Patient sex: M
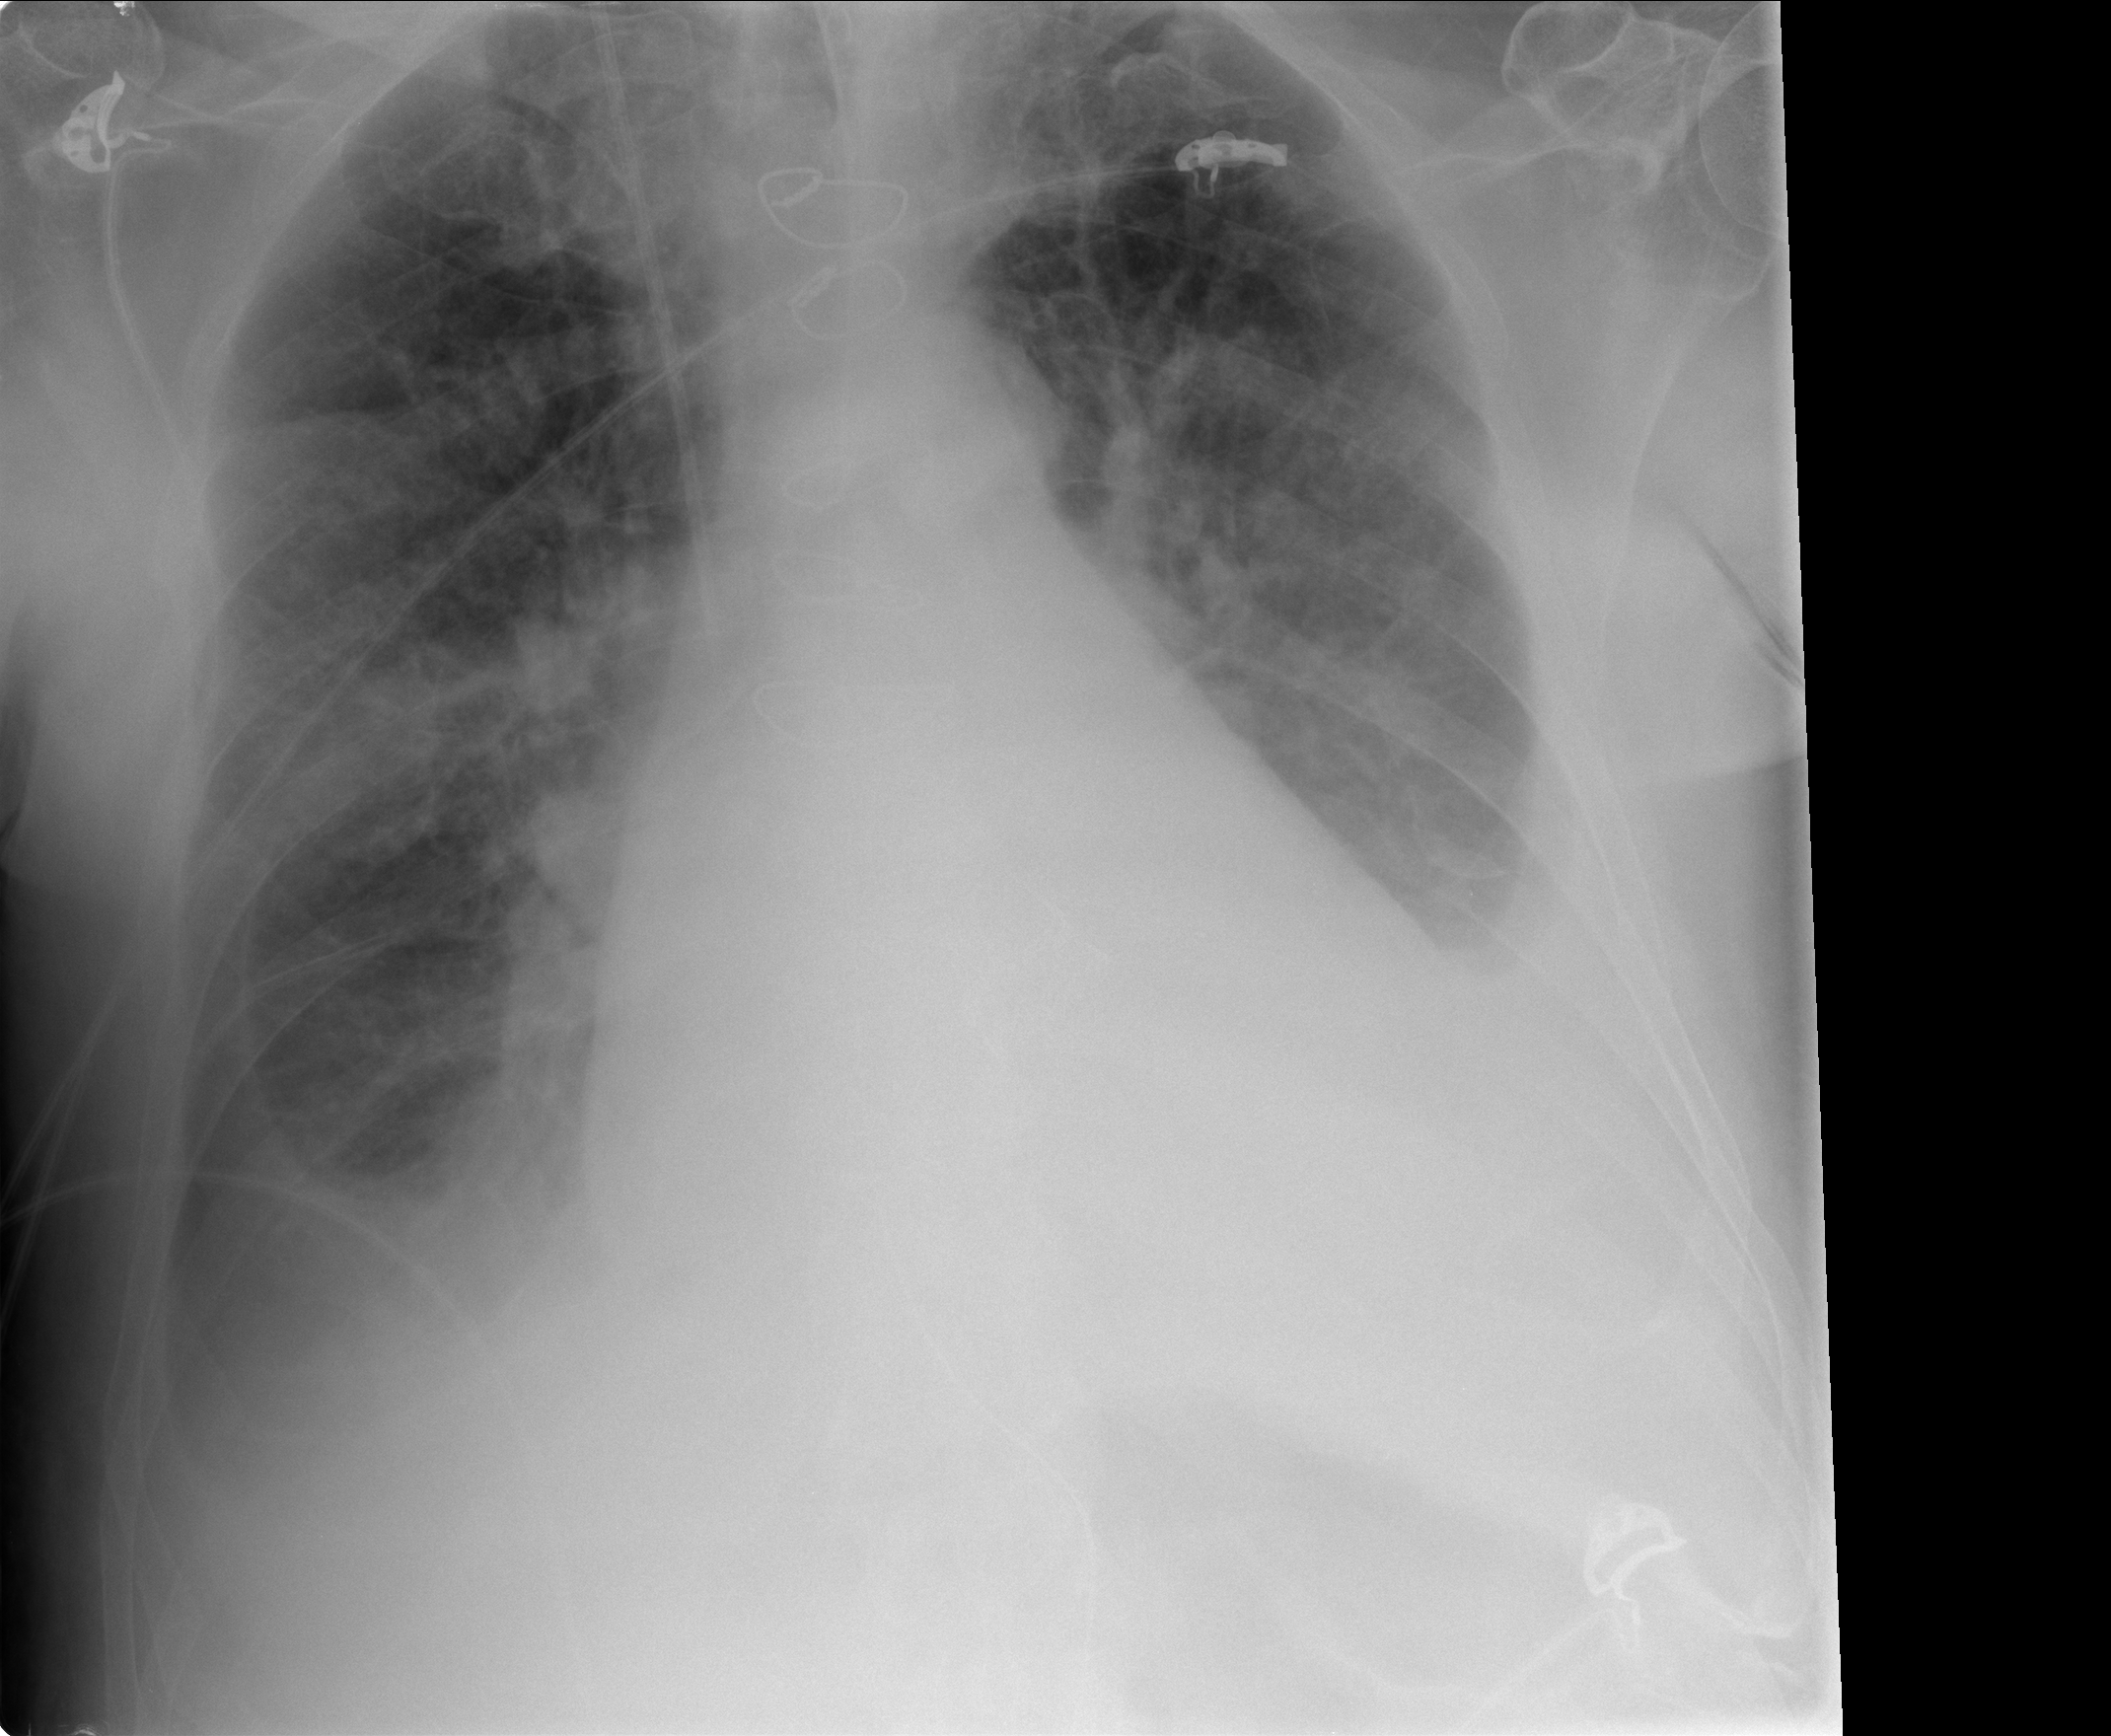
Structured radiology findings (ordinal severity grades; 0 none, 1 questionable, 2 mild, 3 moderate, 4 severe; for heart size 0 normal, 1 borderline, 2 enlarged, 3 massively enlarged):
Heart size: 2
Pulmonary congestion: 2
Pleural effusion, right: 3
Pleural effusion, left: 3
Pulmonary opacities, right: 2
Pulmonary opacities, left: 2
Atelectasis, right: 3
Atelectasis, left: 2